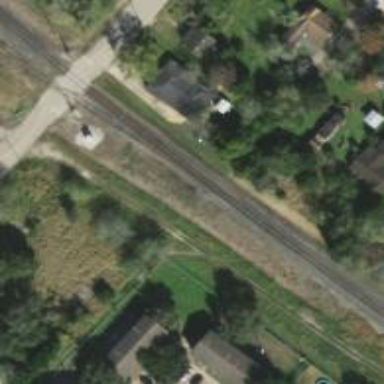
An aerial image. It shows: Abandoned railway spur.